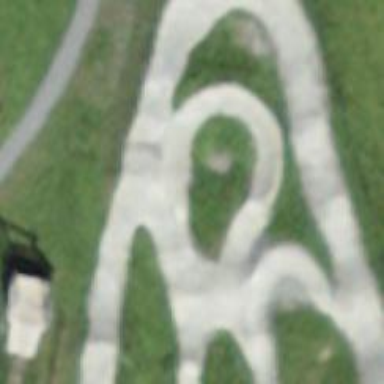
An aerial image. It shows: Concrete path.